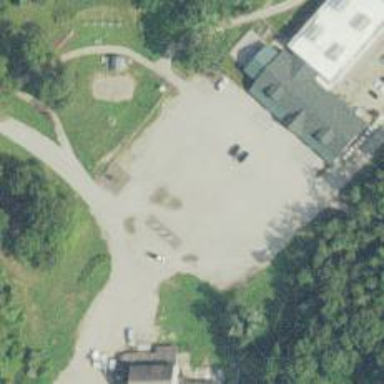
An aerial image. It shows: Shooting club.